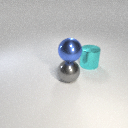
large cyan metal cylinder behind large gray metal sphere